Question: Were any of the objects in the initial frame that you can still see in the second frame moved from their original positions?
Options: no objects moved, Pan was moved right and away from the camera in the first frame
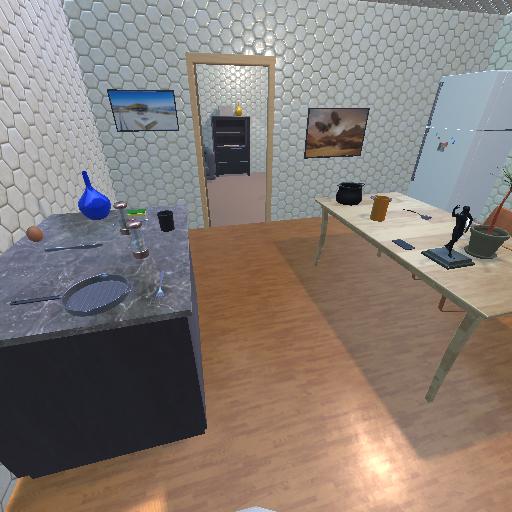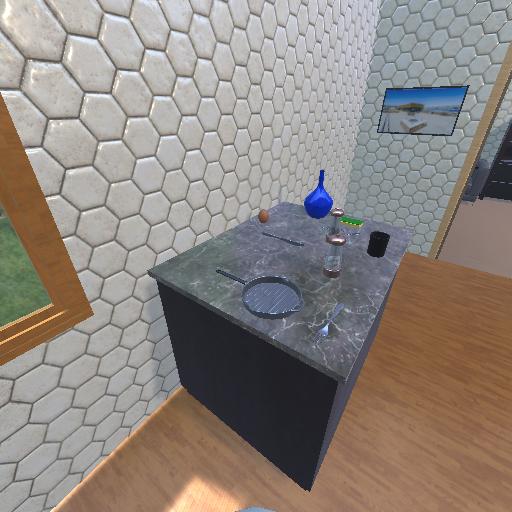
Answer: no objects moved